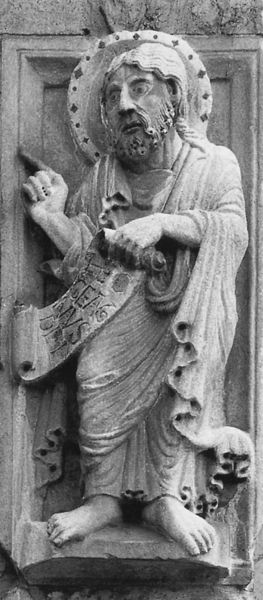
Titel: Johannes der Täufer
Standort: Piacenza, Dom S. Maria Assunta (EU - I - Lombardei)
Schlagwörter: hand, mann, finger, geste, reden, tuch, alt, bart, wand, falten, halten, sockel, stehen, stein, hände, kirche, figur, gewand, mantel, stehend, skulptur, statue, relief, füße, schrift, fassade, vorsprung, inschrift, bildhauerei, plastik, fotografie, nische, moses, buch, barfuß, schwarzweiß, text, rolle, pergament, heiligenschein, nimbus, christus, jesus, toga, heiliger, schriftrolle, prophet, bildhauer, korona, redegestus